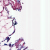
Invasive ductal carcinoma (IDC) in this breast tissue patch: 0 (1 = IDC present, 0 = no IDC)